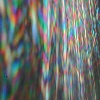
Label: sunburn